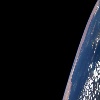
Label: space